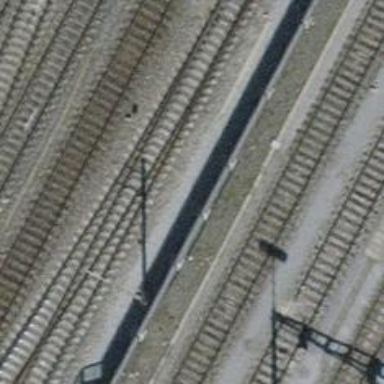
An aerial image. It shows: Single-track electrified railway siding with contact line.